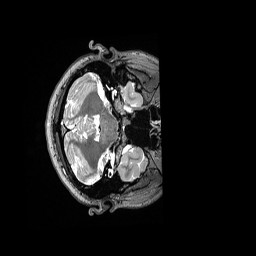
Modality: T2w
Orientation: axial
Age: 33
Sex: female
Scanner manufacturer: siemens
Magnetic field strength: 3 T
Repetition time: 3.2 s
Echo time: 0.562 s